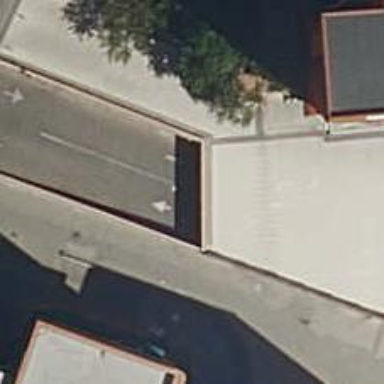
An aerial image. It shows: Parking entrance.